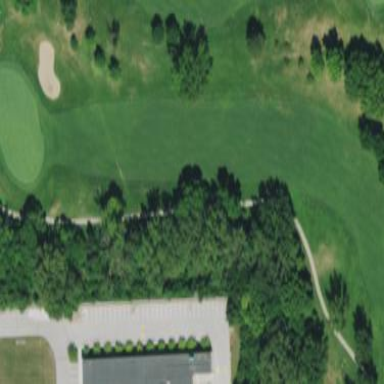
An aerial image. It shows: Golf fairway surrounded by grass.